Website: home-depot
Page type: delivery-shipping
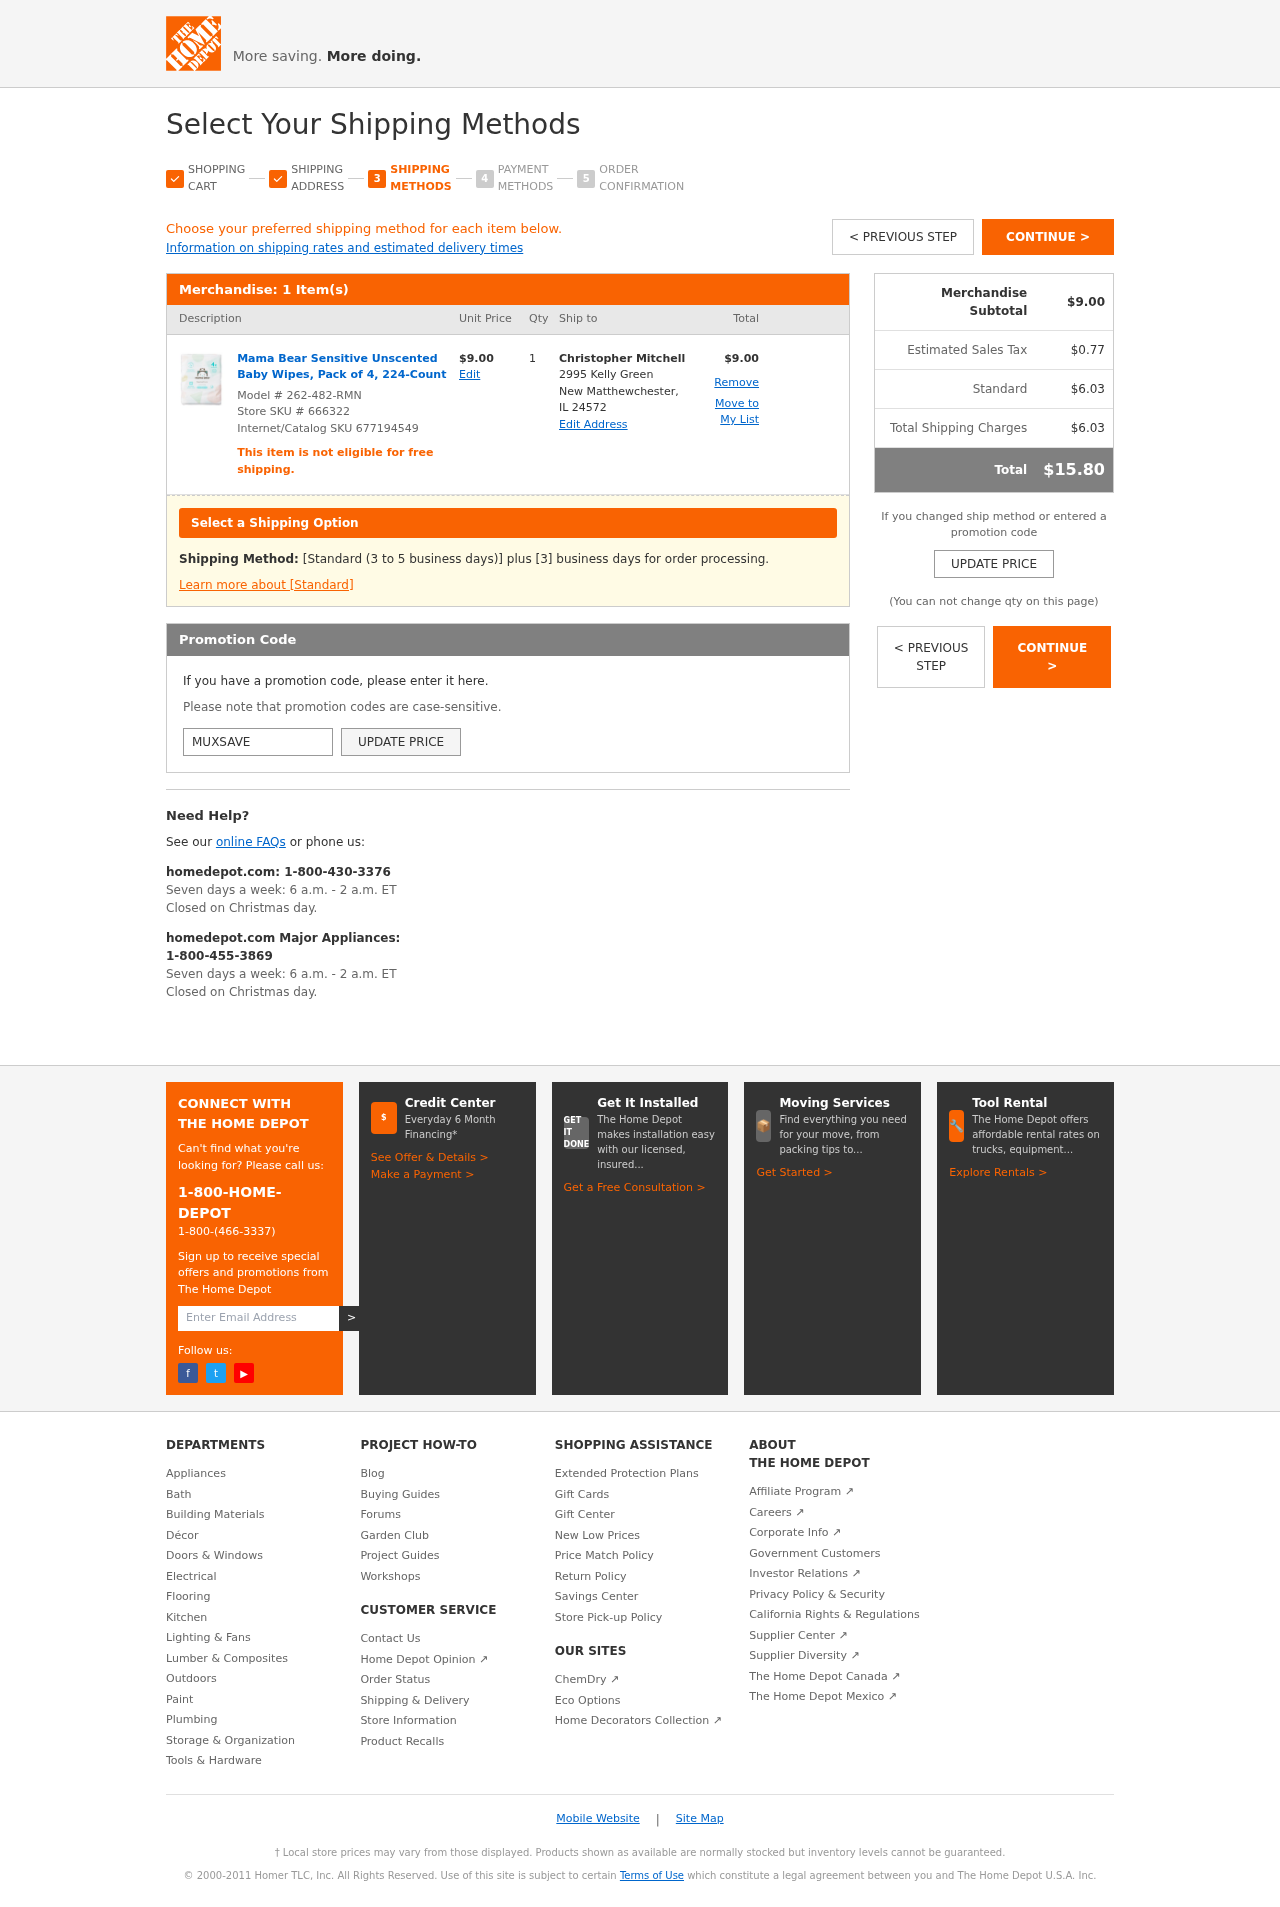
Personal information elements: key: PII_CITY_STATE_ZIP
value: New Matthewchester, IL 24572
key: PII_FULLNAME
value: Christopher Mitchell
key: PII_PROMO_CODE
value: MUXSAVE
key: PII_STREET
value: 2995 Kelly Green
Product elements: key: PRODUCT1_NAME
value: Mama Bear Sensitive Unscented Baby Wipes, Pack of 4, 224-Count
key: PRODUCT1_PRICE
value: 9
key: PRODUCT1_QUANTITY
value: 1
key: PRODUCT_MODEL_NUMBER
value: Model # 262-482-RMN
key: PRODUCT1_LINE_TOTAL
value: $9.00
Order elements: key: ORDER_NUM_ITEMS
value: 1 Item(s)
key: ORDER_SUBTOTAL
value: $9.00
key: ORDER_TAX
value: $0.77
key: ORDER_SHIPPING_COST
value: $6.03
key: ORDER_SHIPPING_TOTAL
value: $6.03
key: ORDER_TOTAL
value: $15.80
Other elements: key: STORE_SKU
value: Store SKU # 666322
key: INTERNET_SKU
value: Internet/Catalog SKU 677194549